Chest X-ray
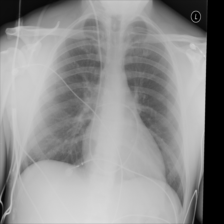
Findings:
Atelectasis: negative
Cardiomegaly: negative
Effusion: negative
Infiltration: negative
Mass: negative
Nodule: negative
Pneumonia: negative
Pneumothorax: negative
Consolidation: negative
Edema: negative
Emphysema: negative
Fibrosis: negative
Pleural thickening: negative
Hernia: negative